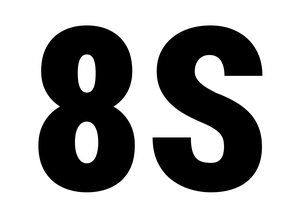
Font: Roboto_Condensed_Black